Question: I am trying to calculate Intersection over Union (IOU) score. Here's my code implementation, which works fine.
'''
def IoU(predict: torch.Tensor, target: torch.Tensor):
i = (predict & target).float().sum()
u = (predict | target).float().sum()
x = i/u
IOU = x.item()
return IoU
'''
But when I run my unit test:
'''
def test_IoU1():
pred = torch.tensor([[1, 0], [1, 0]])
target = torch.tensor([[1, 0], [1, 1]])
iou = IoU(pred,target)
assert 0.66 <= iou
assert iou <= 2/3
'''
I get:
'''
TypeError: '<=' not supported between instances of 'float' and 'function'
'''

How do I fix this without changing anything on the unit test? Thank you
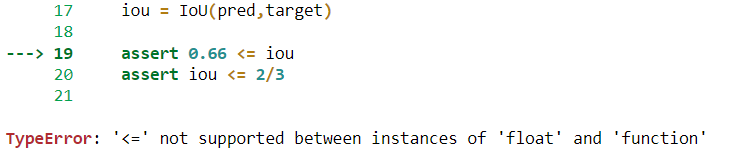
Answer: In this function
'''
def IoU(predict: torch.Tensor, target: torch.Tensor):
i = (predict & target).float().sum()
u = (predict | target).float().sum()
x = i/u
IOU = x.item()
return IoU
'''
You are returning 'IoU' which is the name of function, I suppose you need to return 'IOU'. So the correct way would be -
'''
def IoU(predict: torch.Tensor, target: torch.Tensor):
i = (predict & target).float().sum()
u = (predict | target).float().sum()
x = i/u
IOU = x.item()
return IOU
'''